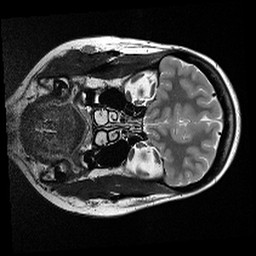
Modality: T2w
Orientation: coronal
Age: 24
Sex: female
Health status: ill
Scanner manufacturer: siemens
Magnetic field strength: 3 T
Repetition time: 5 s
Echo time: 0.085 s